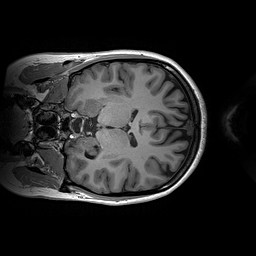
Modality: T1w
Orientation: coronal
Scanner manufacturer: siemens
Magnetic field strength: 3 T
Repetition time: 2.2 s
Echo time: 0.00244 s